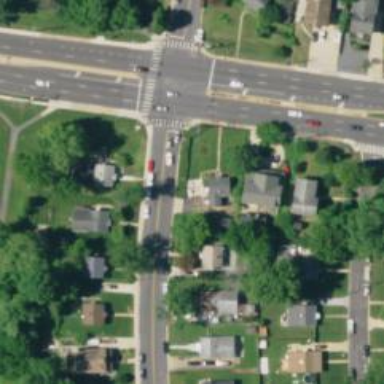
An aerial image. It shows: Left sidewalk along asphalt tertiary road.